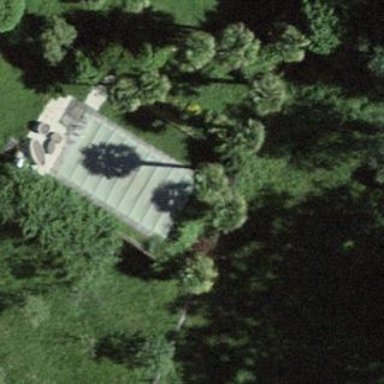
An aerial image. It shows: Swimming pool located in leisure land.